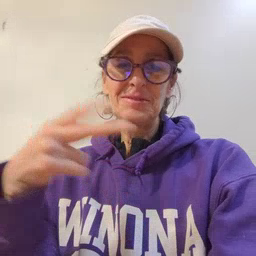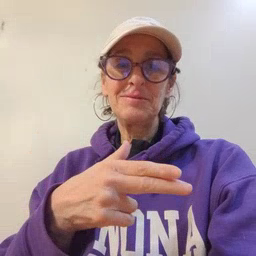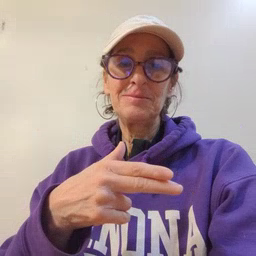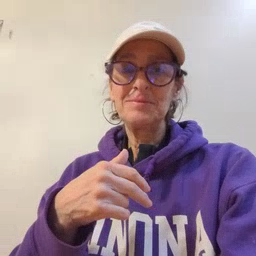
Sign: cut